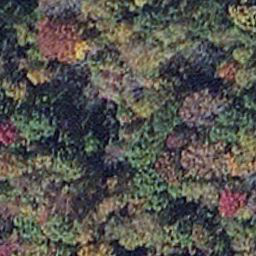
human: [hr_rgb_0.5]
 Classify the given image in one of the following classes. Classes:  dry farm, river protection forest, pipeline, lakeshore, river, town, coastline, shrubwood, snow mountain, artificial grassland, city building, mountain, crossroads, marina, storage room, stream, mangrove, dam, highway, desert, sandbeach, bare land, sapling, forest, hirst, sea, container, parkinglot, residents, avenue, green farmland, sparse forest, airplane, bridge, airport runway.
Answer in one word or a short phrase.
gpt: mangrove